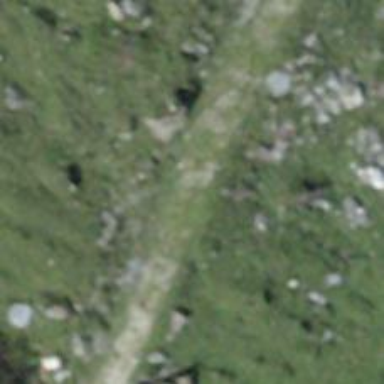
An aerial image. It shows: Path with excellent trail visibility on the ground.